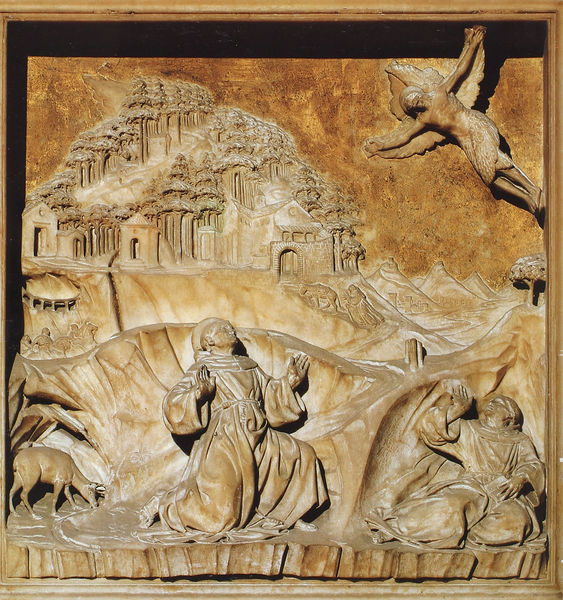
Titel: Predigtkanzel
Künstler: Benedetto da Maiano
Standort: Florenz, S. Croce (EU - I - Toskana)
Schlagwörter: baum, berg, flügel, bäume, stadt, holz, marmor, männer, haus, weg, stein, feld, häuser, kutte, mantel, wald, engel, skulptur, relief, holzschnitt, fels, schaf, kloster, beten, franz, hirsch, reh, christus, mönch, franziskus, erscheinung, heiliger, anbetung, hirten, schnitzen, geburt, skulpur, eremit, asissi, gläubiger, flüel, beäume